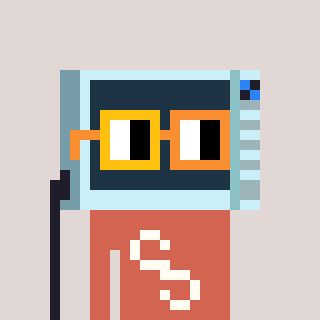
a pixel art character with square yellow and orange glasses, a microwave-shaped head and a peachy-colored body on a warm background